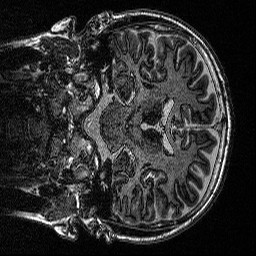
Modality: MP2RAGE
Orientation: coronal
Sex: male
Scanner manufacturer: siemens
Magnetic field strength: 3 T
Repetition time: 5 s
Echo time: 0.00292 s